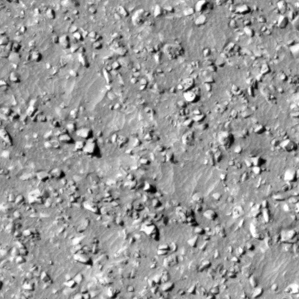
Label: non_frost